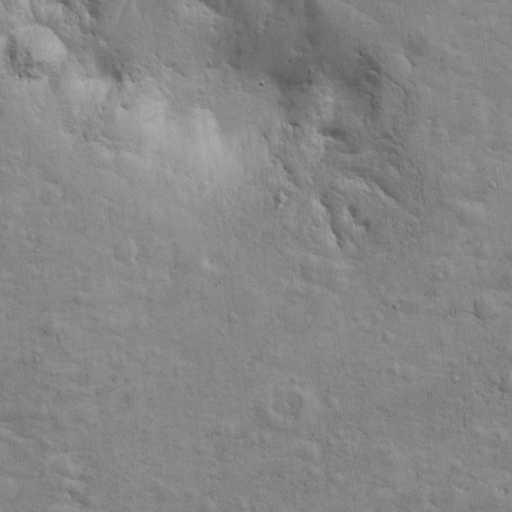
Classes present: Background, Cone